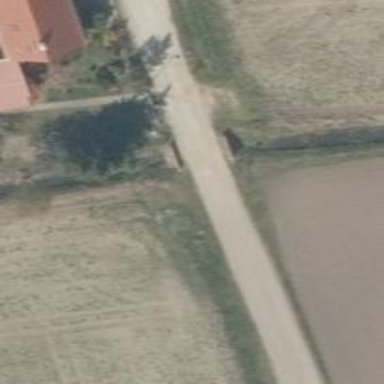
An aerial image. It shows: Culvert tunnel.